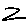
Label: zigzag